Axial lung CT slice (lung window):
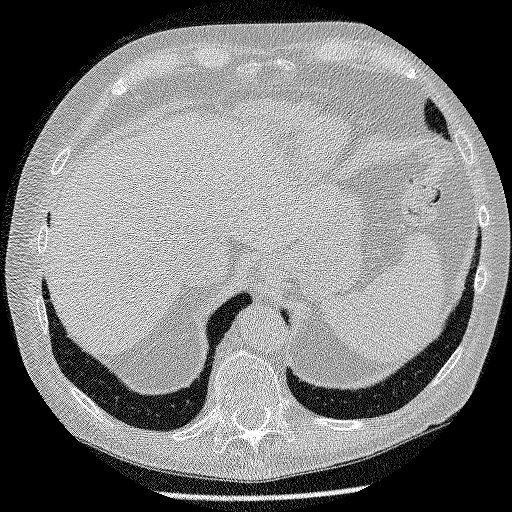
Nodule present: no